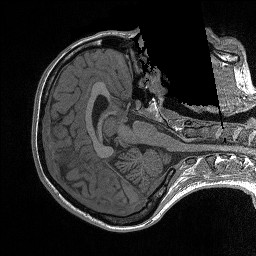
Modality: FLASH
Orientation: axial
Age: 31
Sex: female